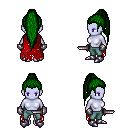
a pixel art fantasy rpg character, female body template, dark elf, purple skin, red tattered cape, teal pants, green extra-long topknot hairstyle, metal gloves, metal boots, dagger, four views (front, back, left, right), 2x2 character sprite sheet, small pixel art, hard edges, no anti-aliasing